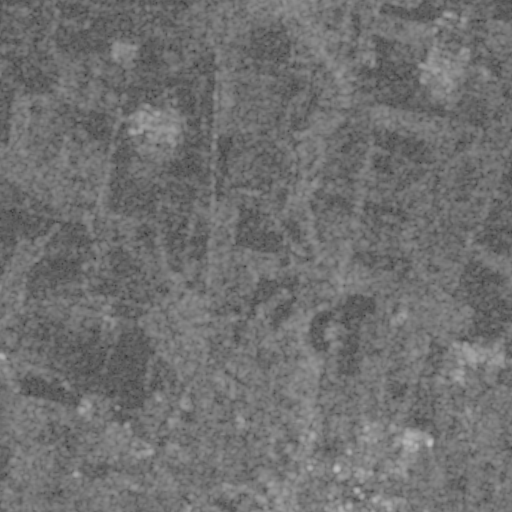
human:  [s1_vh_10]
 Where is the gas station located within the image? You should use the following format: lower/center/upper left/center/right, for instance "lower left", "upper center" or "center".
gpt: The gas station is located in the lower right of the image.
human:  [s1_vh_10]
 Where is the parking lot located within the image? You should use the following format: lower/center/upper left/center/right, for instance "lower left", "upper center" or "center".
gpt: The parking lot is located in the lower right of the image.
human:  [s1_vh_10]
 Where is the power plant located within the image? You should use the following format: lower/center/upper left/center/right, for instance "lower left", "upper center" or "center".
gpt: There is no power plant in the image.

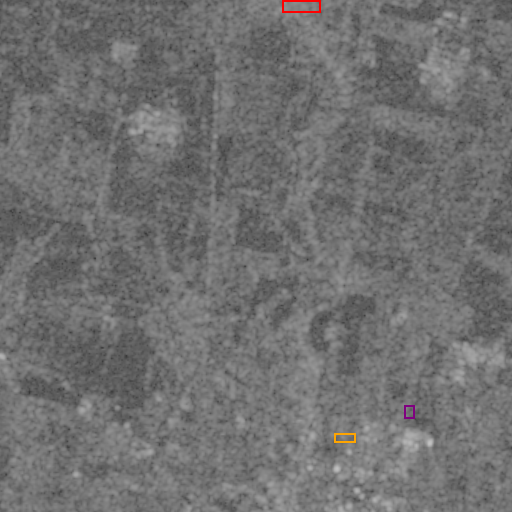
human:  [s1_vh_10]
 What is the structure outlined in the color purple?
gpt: The structure outlined in purple is a gas station.
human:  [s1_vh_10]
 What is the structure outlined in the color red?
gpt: The structure outlined in red is a park.
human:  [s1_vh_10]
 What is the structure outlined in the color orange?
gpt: The structure outlined in orange is a parking lot.
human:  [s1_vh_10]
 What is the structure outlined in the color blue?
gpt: There is no blue outline.